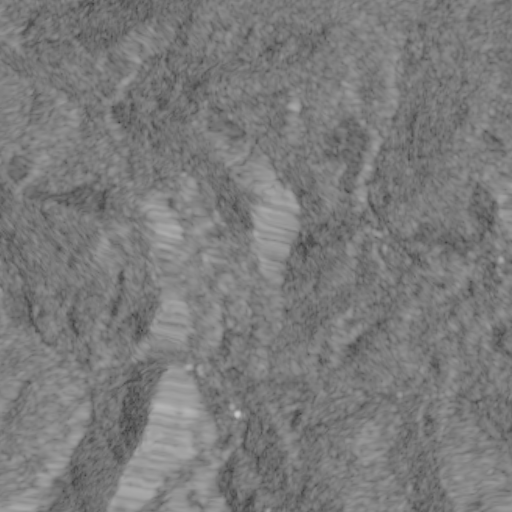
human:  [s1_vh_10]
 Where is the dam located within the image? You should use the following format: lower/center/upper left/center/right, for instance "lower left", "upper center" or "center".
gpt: The dam is located in the center of the image.
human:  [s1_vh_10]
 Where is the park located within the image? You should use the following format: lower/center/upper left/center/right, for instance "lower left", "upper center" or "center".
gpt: The park is located in the center right of the image.
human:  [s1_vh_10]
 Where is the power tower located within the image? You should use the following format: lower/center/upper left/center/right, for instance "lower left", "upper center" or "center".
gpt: There is no power tower in the image.

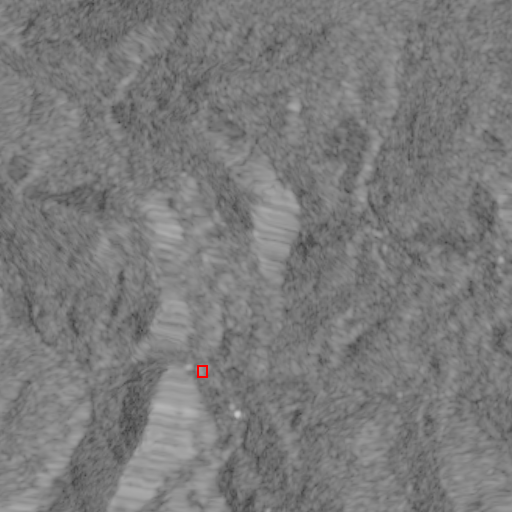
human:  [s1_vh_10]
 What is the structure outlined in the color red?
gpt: The structure outlined in red is a power substation.
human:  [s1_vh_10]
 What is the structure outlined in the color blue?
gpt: There is no blue outline.